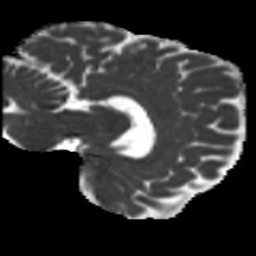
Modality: MD
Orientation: sagittal
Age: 42
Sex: male
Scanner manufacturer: siemens
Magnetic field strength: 3 T
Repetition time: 5.25 s
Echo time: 0.08 s